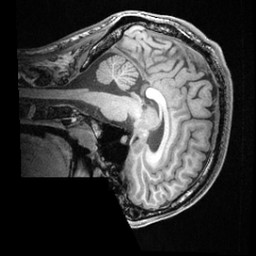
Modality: T1w
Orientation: sagittal
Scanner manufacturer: ge
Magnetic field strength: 3 T
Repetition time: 0.008572 s
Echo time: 0.003384 s